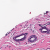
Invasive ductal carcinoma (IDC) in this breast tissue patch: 0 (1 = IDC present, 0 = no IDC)